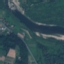
Land use / land cover class: River